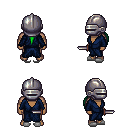
a pixel art fantasy rpg character, male body template, human, dark skin, blue robe, teal pants, green ponytail hairstyle, metal helm, white slippers, dagger, four views (front, back, left, right), 2x2 character sprite sheet, small pixel art, hard edges, no anti-aliasing